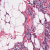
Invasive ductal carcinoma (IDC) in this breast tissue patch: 1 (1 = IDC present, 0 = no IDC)